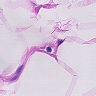
Metastatic tissue present: no